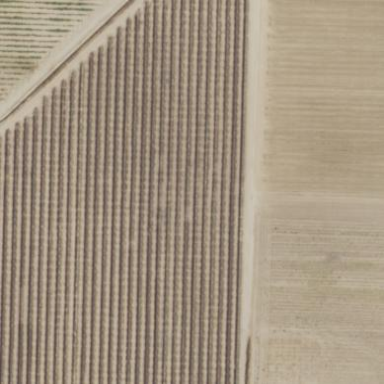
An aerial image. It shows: Vineyard.